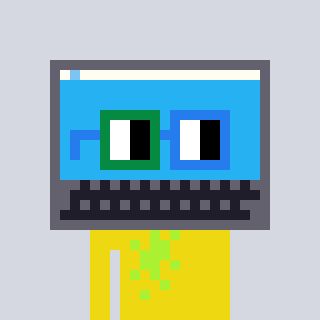
a pixel art character with square green and blue glasses, a laptop-shaped head and a yellow-colored body on a cool background